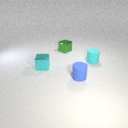
small cyan rubber cylinder behind small cyan metal cube